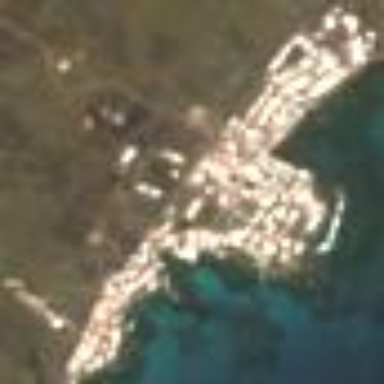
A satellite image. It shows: Residential area situated near beautiful cape.